Interaction volume radius: 5 \u00c5
Interaction volume height: 25 \u00c5
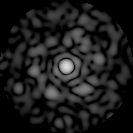
Disorder parameter: 0.8061